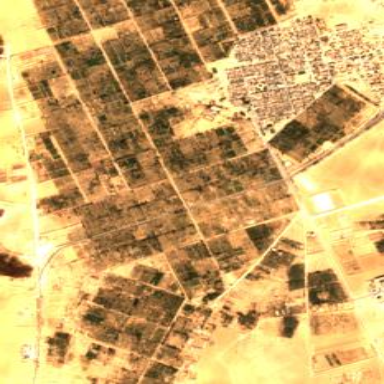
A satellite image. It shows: Beautiful orchard with date palms trees.